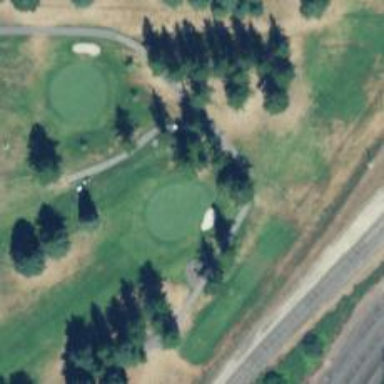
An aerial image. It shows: Path used for both walking and golf.